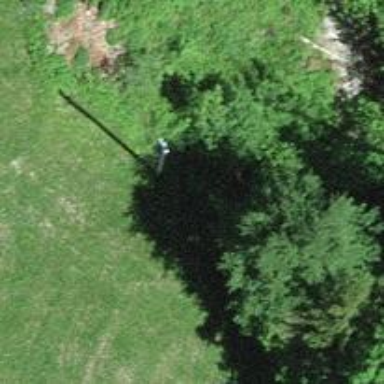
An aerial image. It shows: Power pole.